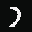
Label: 7